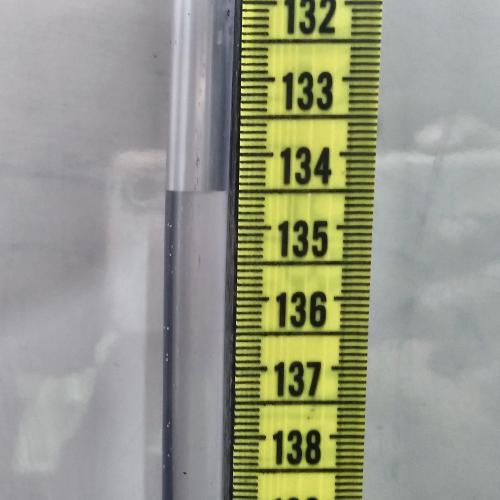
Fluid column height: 134.5 cm